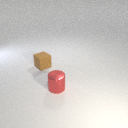
small brown rubber cube to the left of small red metal cylinder